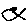
Label: fish